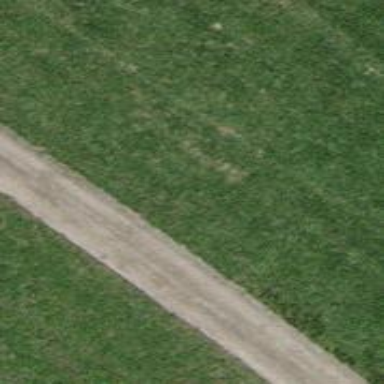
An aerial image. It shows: Track with compacted grade3 surface.